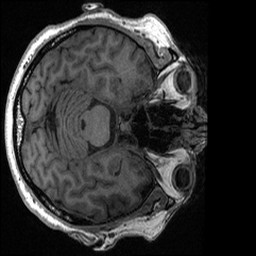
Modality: T1w
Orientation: axial
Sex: male
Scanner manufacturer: ge
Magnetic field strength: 3 T
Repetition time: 0.0064 s
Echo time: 0.00281 s